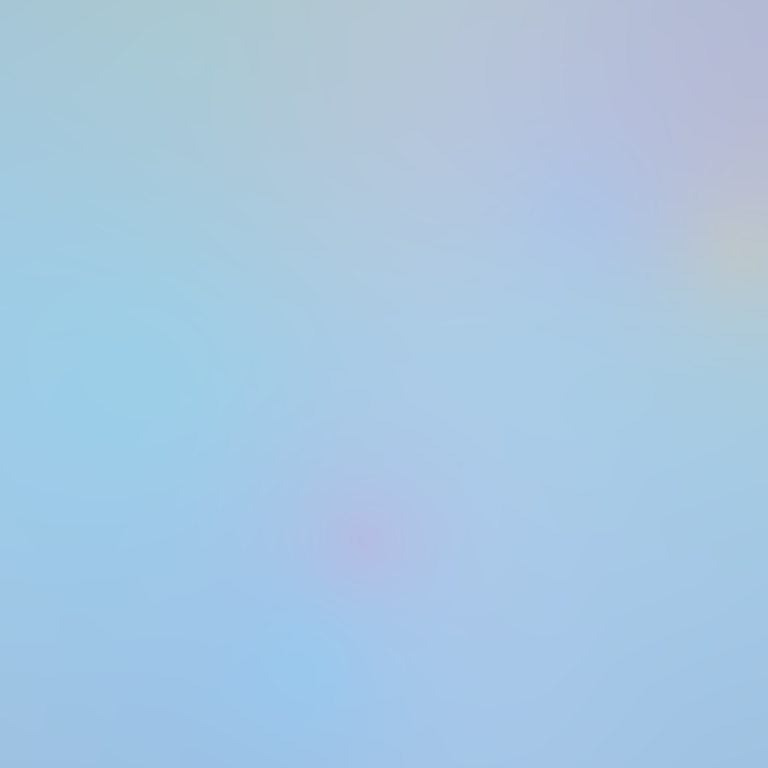
Abstract light effect, smooth gradient from soft blue to gentle lavender, serene atmosphere, diffuse light, no room, no furniture, no objects.